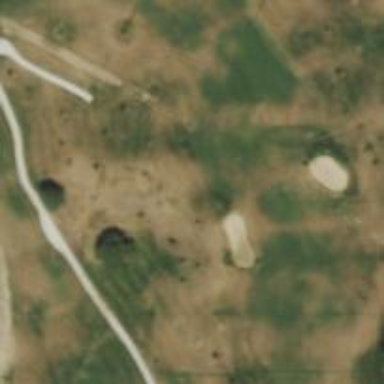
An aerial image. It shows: Scenic golf fairway.